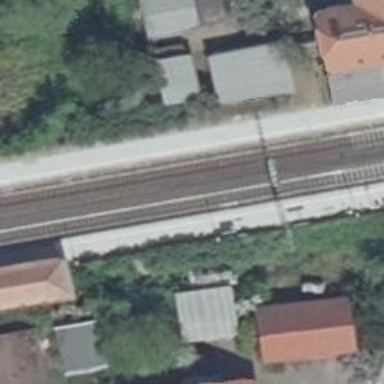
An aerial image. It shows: Railway stop with public transport stop position.